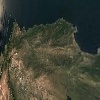
Label: land